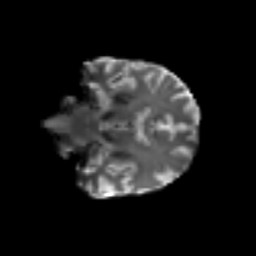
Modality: T2w
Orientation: coronal
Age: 60
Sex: female
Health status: ill
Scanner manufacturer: siemens
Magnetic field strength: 3 T
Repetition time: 8.7 s
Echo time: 0.11 s